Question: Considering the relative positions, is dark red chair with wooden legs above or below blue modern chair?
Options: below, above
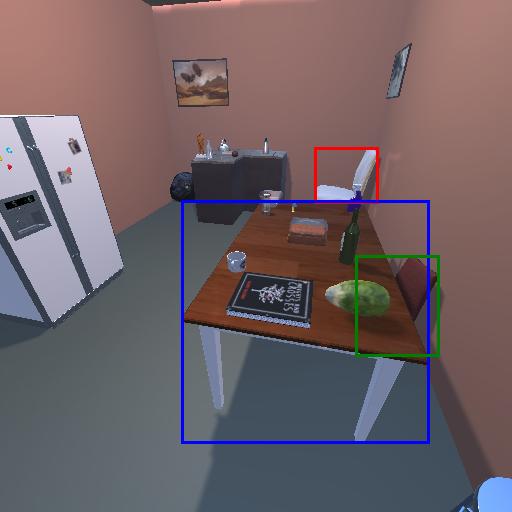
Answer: below